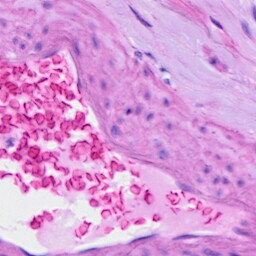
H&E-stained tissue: Ovarian